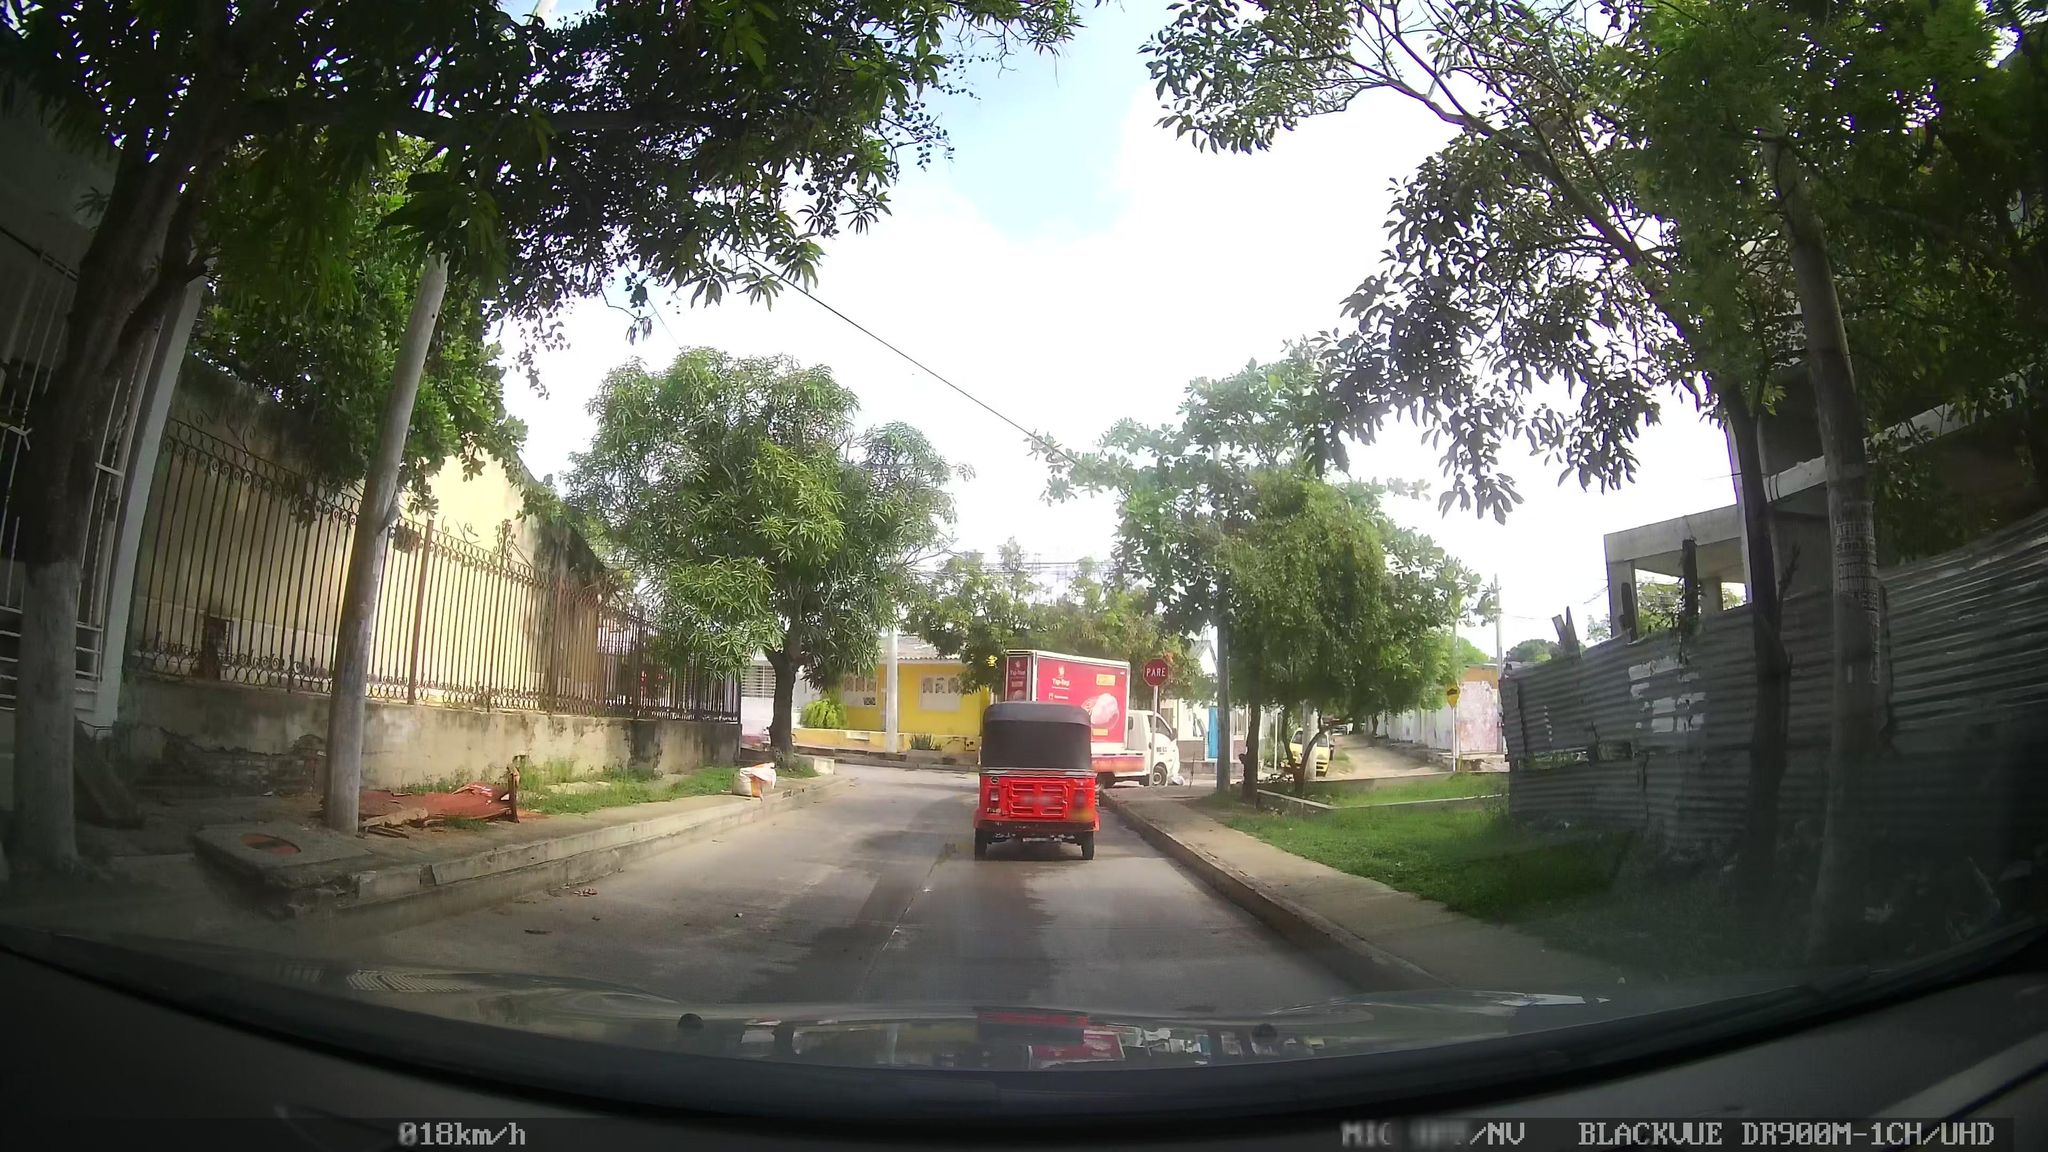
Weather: clear
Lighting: day
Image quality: good
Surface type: driving surface
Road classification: residential
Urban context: urban centre
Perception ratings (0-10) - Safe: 2.52, Lively: 4.51, Beautiful: 2.12, Boring: 3.79, Depressing: 4.8, Wealthy: 2.74